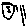
Label: bird